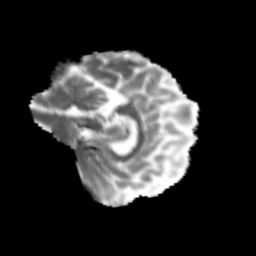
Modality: MD
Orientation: sagittal
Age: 23
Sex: female
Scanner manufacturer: siemens
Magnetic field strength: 3 T
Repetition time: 3.5 s
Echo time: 0.125 s